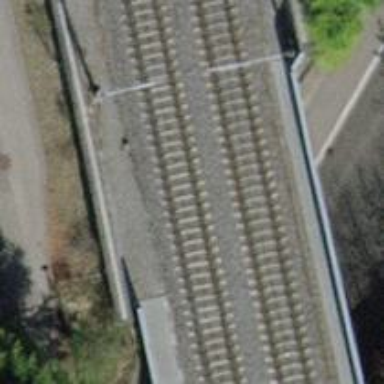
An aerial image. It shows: Railway bridge with electrified contact line. There is one track on the bridge.